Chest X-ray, AP view. Patient: 42 years old, sex M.
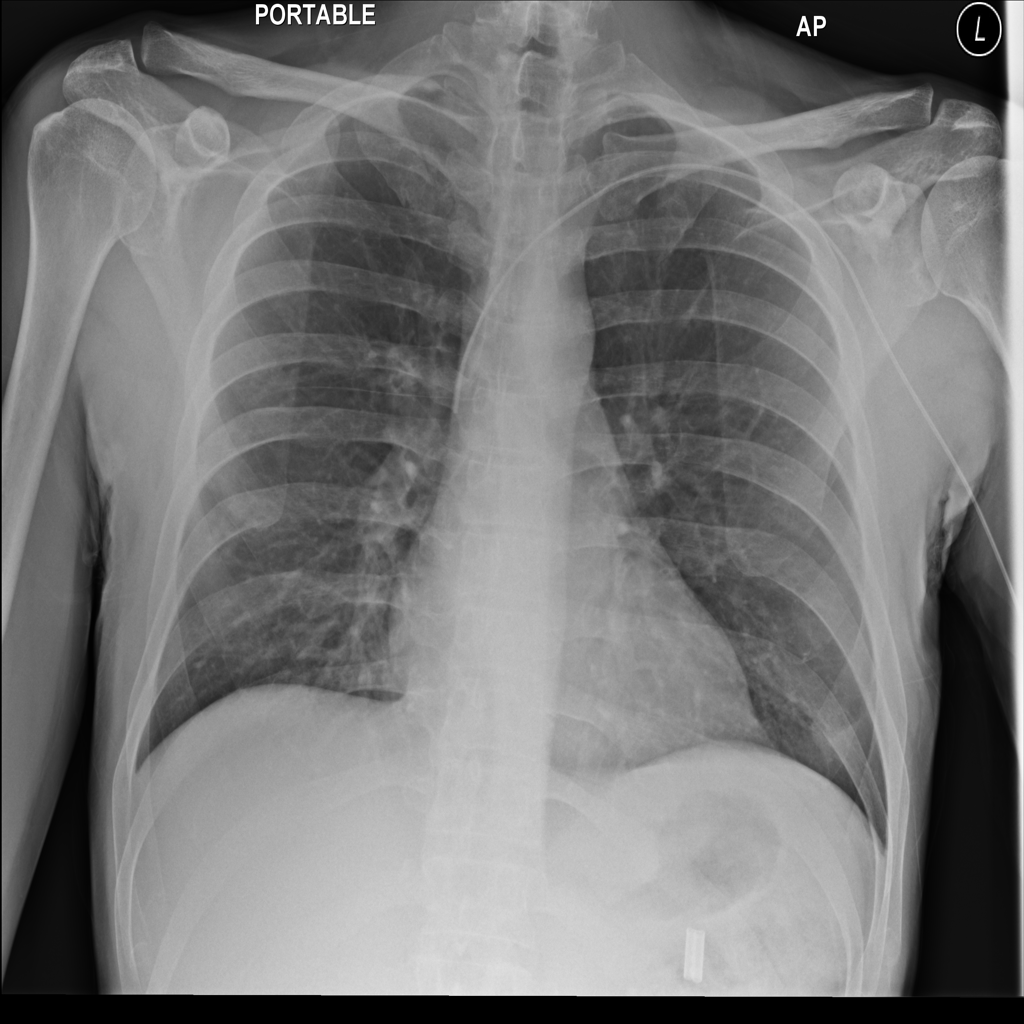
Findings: No Finding